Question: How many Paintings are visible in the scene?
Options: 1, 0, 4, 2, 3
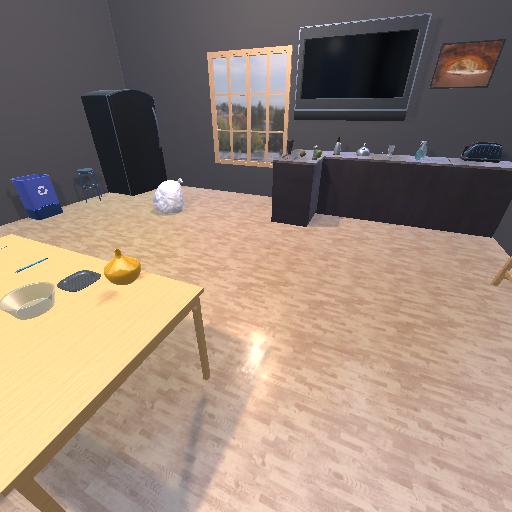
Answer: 1